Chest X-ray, AP view. Patient: 6 years old, sex M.
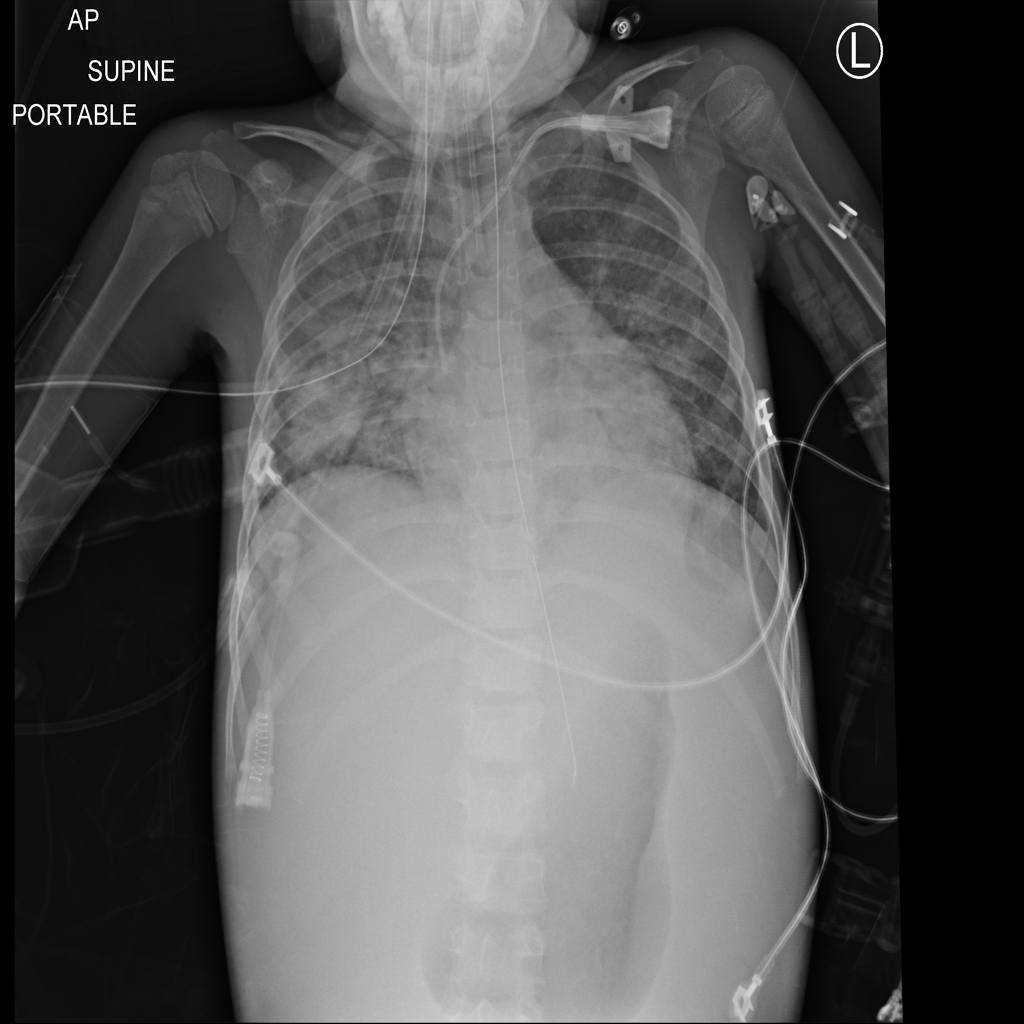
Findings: No Finding